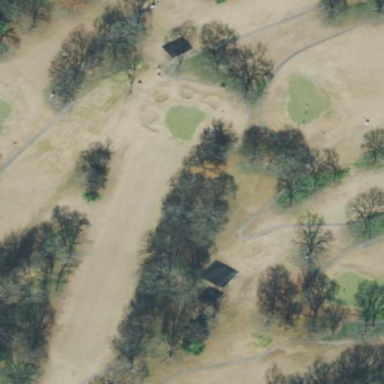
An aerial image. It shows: Scenic golf fairway.